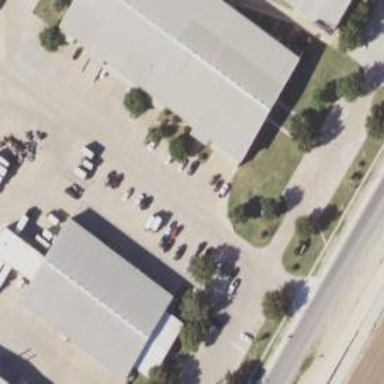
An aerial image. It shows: Building that serves as post depot.